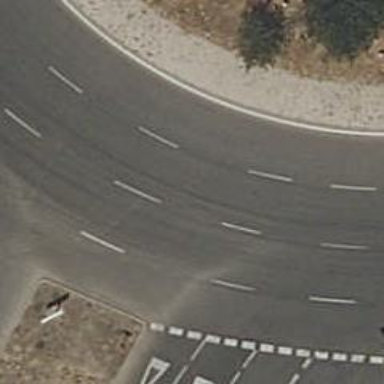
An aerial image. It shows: Tertiary road with asphalt surface leading to roundabout junction.